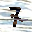
Label: 7